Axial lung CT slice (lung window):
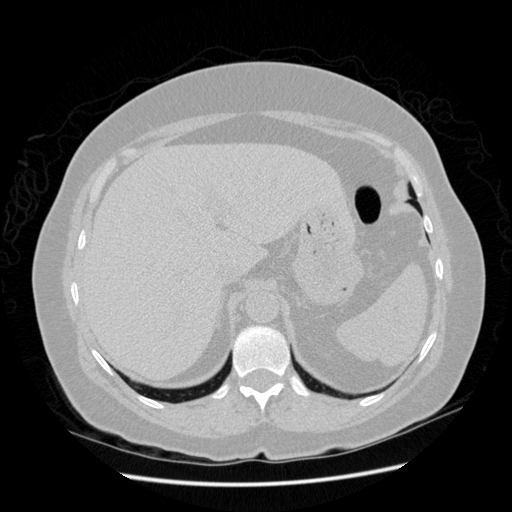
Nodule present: no